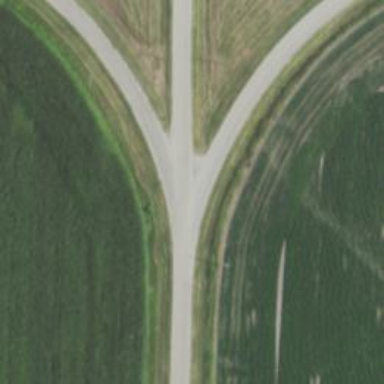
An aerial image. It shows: Secondary road.